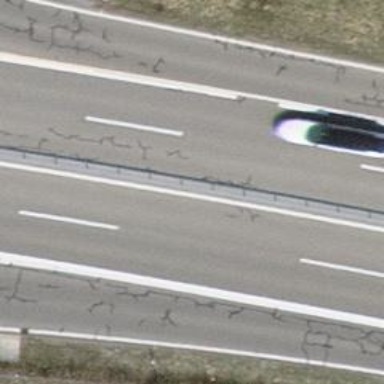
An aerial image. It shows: Motorway junction.